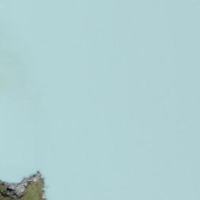
EUNIS habitat code: 14
Species observed at this site:
Phoenicurus ochruros